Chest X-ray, AP view. Patient: 51 years old, sex M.
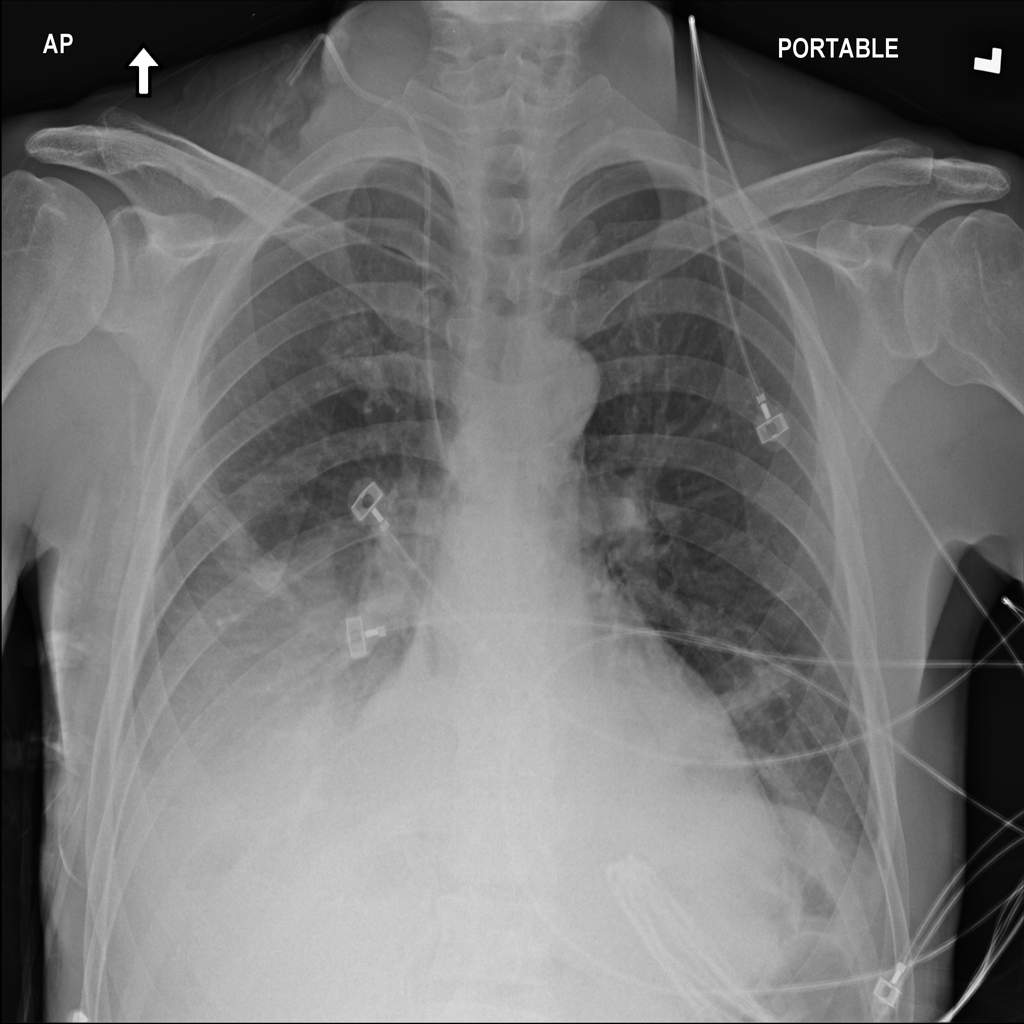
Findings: Effusion